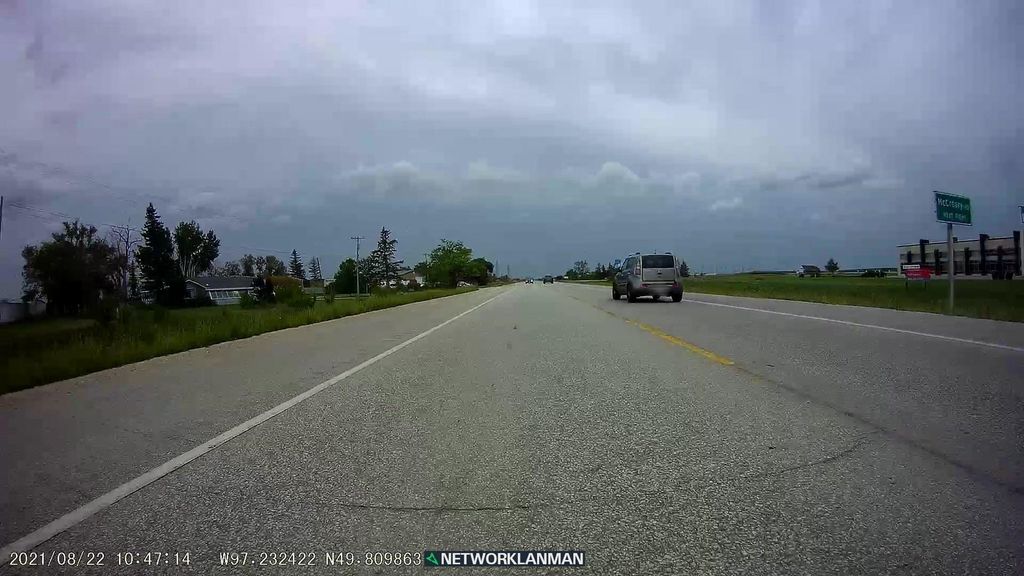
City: winnipeg